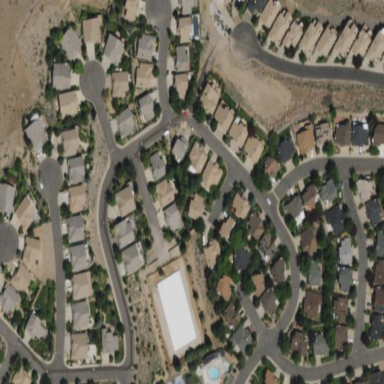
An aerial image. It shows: Residential area consisting of single-family homes.